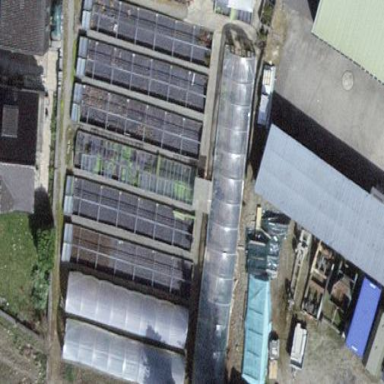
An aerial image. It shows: Greenhouse.